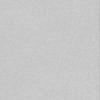
Label: dusty